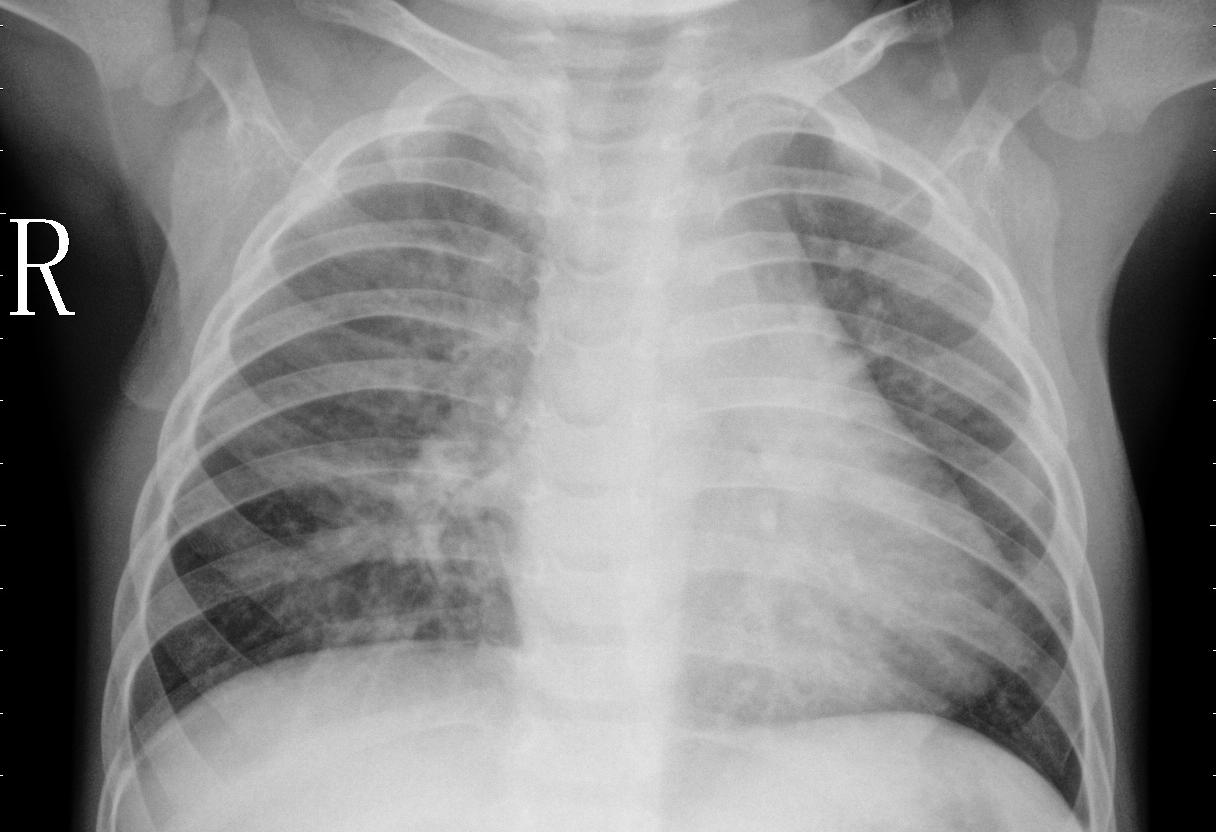
Diagnosis: PNEUMONIA